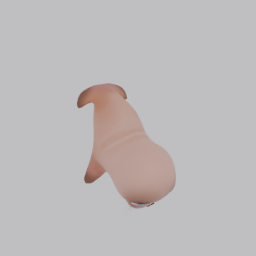
Label: animals